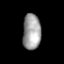
Tissue: prostate
Cell type: T cells
Senescence score: 0.7017
Nuclear area (px): 635
Mean DAPI intensity: 158.496